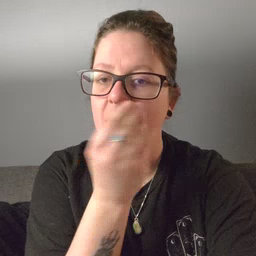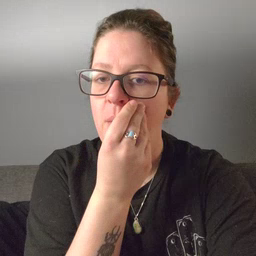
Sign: flower